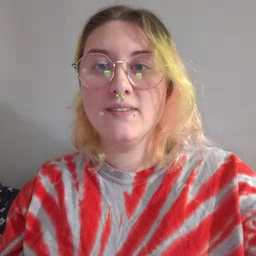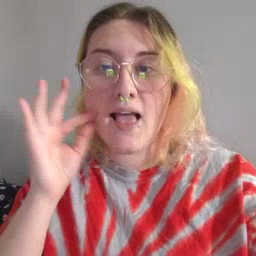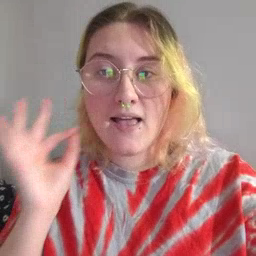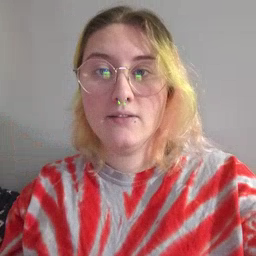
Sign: cat